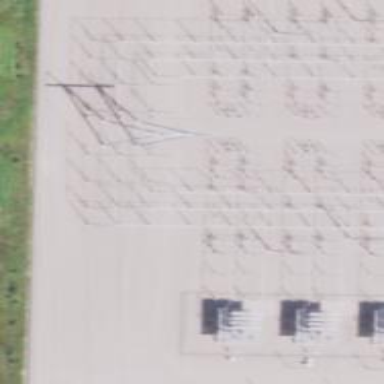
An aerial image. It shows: Switch for power supply.